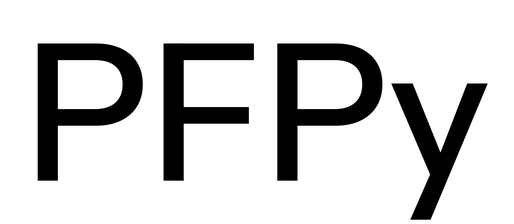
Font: InstrumentSans_Medium